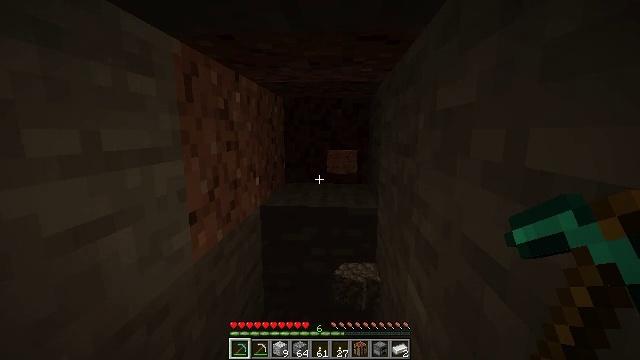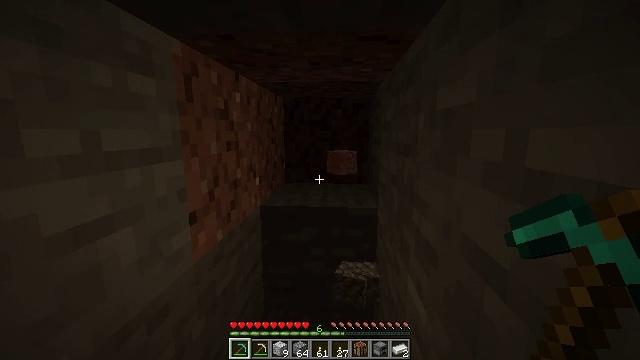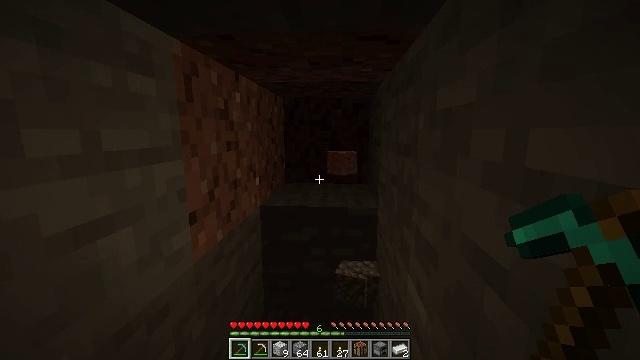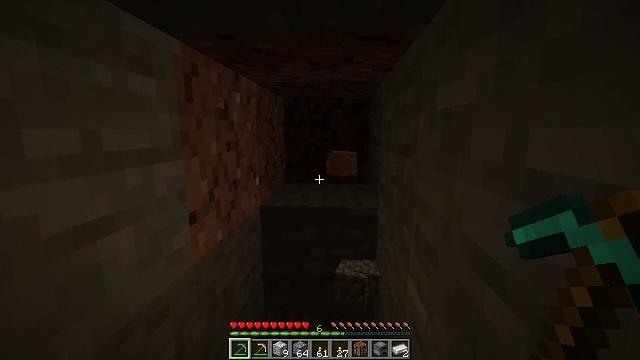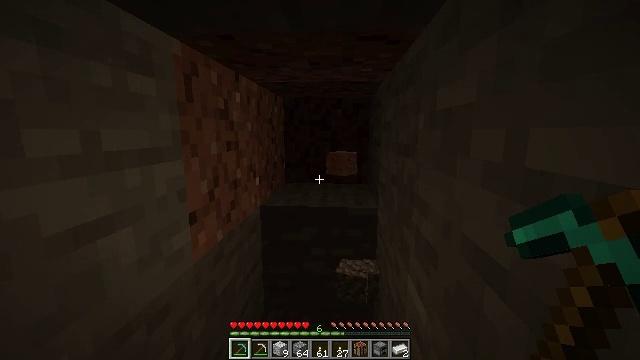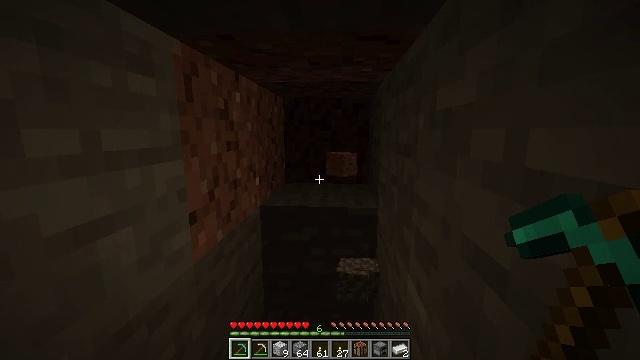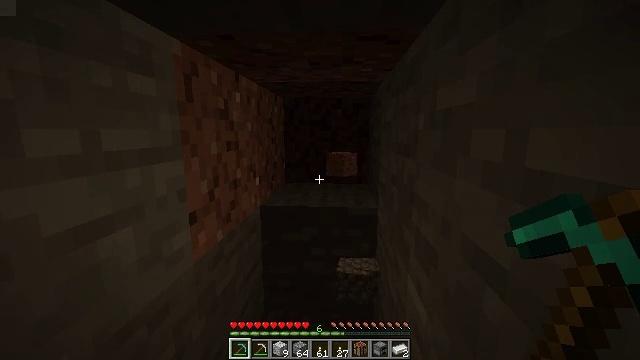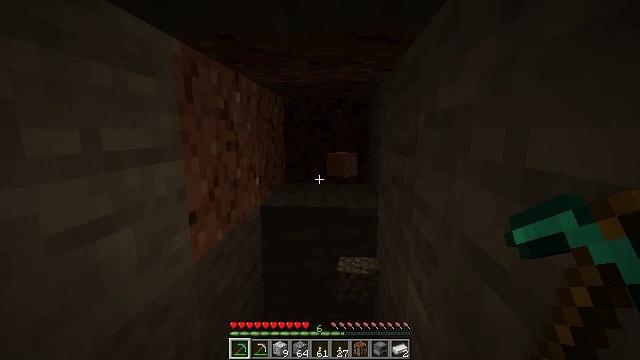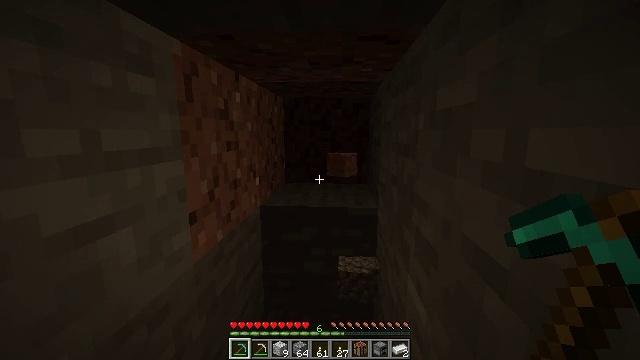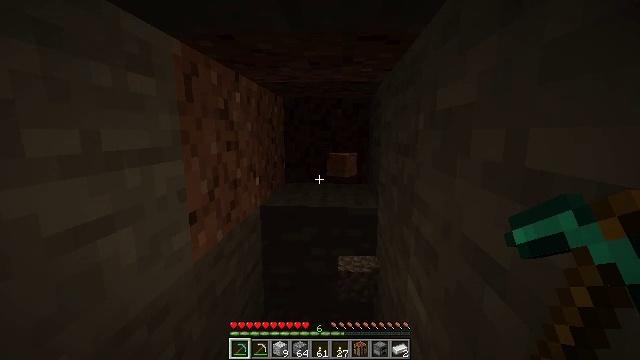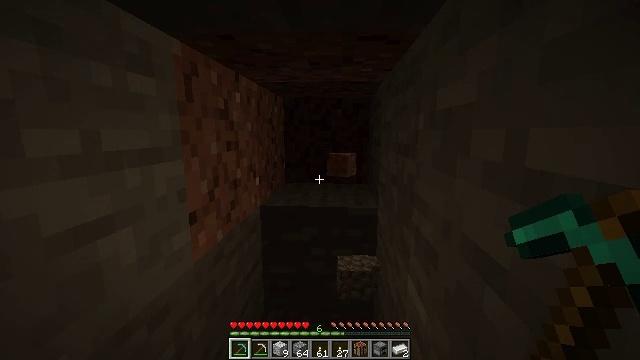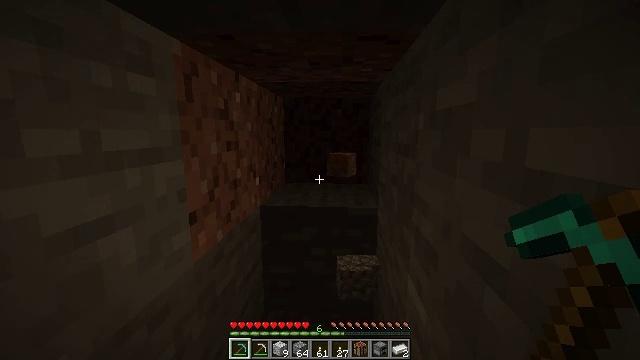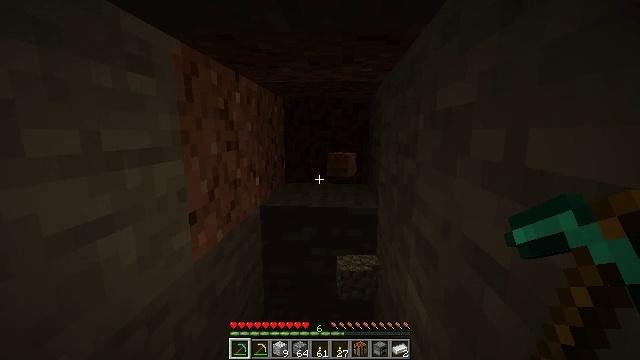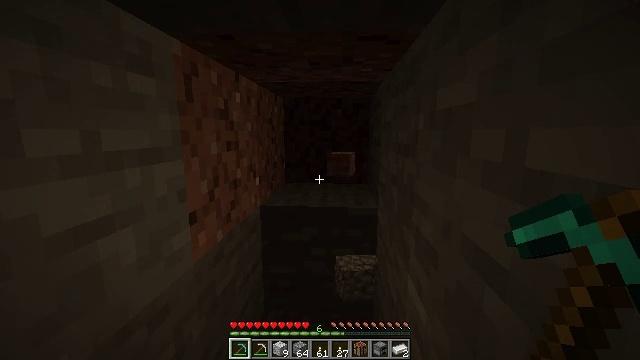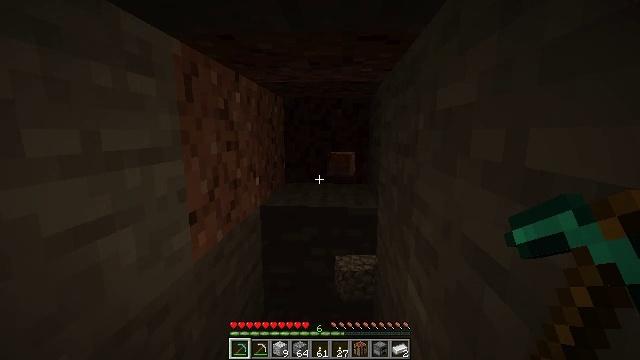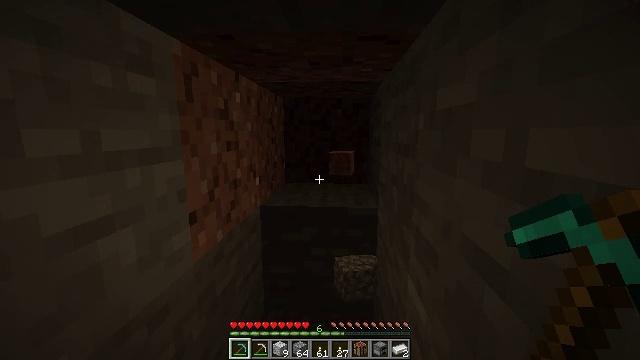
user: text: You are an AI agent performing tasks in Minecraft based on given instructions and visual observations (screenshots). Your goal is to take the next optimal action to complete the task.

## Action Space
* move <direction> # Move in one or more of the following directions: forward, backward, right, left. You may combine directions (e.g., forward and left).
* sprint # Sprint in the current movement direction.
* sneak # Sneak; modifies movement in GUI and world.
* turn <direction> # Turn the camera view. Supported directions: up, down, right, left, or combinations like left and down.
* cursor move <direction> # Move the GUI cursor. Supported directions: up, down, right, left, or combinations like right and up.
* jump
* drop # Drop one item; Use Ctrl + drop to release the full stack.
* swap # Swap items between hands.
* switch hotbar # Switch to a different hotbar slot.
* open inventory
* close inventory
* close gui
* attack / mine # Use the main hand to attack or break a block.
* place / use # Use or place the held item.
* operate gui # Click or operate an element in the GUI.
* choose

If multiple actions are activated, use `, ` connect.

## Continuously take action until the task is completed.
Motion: motion action
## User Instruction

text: Attack the ground to harvest granite.
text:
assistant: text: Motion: no_op
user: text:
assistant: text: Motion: no_op
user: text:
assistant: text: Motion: no_op
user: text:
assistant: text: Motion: no_op
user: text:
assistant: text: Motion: no_op
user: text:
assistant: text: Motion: no_op
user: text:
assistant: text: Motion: no_op
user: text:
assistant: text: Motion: no_op
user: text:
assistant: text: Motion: no_op
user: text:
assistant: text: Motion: no_op
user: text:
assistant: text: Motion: no_op
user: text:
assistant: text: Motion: no_op
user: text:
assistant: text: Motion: no_op
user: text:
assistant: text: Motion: no_op
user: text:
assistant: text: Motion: no_op
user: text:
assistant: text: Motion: no_op
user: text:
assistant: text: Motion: no_op
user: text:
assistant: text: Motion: no_op
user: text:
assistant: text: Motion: no_op
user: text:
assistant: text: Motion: no_op
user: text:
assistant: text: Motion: no_op
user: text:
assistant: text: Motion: no_op
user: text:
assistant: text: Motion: no_op
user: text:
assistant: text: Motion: no_op
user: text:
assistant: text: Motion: no_op
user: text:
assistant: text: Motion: no_op
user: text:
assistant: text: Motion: no_op
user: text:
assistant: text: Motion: no_op
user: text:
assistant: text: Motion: no_op
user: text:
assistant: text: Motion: no_op